Question: What is the result of this measurement?
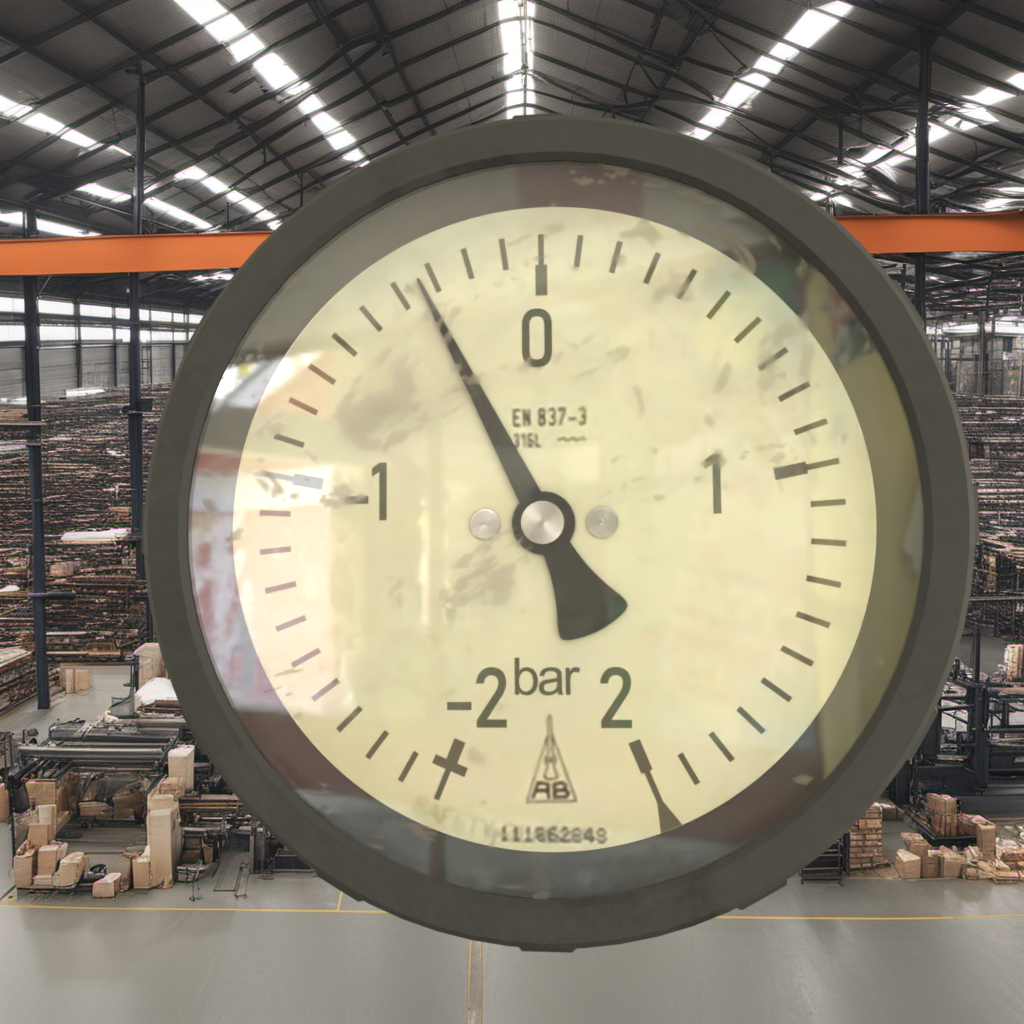
Answer: The result is -0.35
Question: What is the range of this measurement?
Answer: The range is from -2 to 2
Question: What is the minimum and maximum value range of this measurement?
Answer: The minimum value is -2 and the maximum value is 2